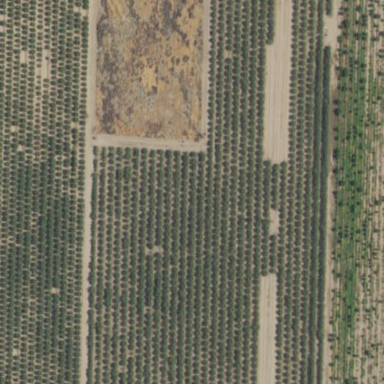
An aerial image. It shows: Orchard.